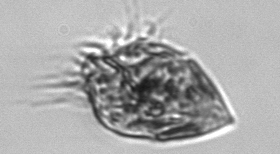
Label: Strombidium_morphotype1